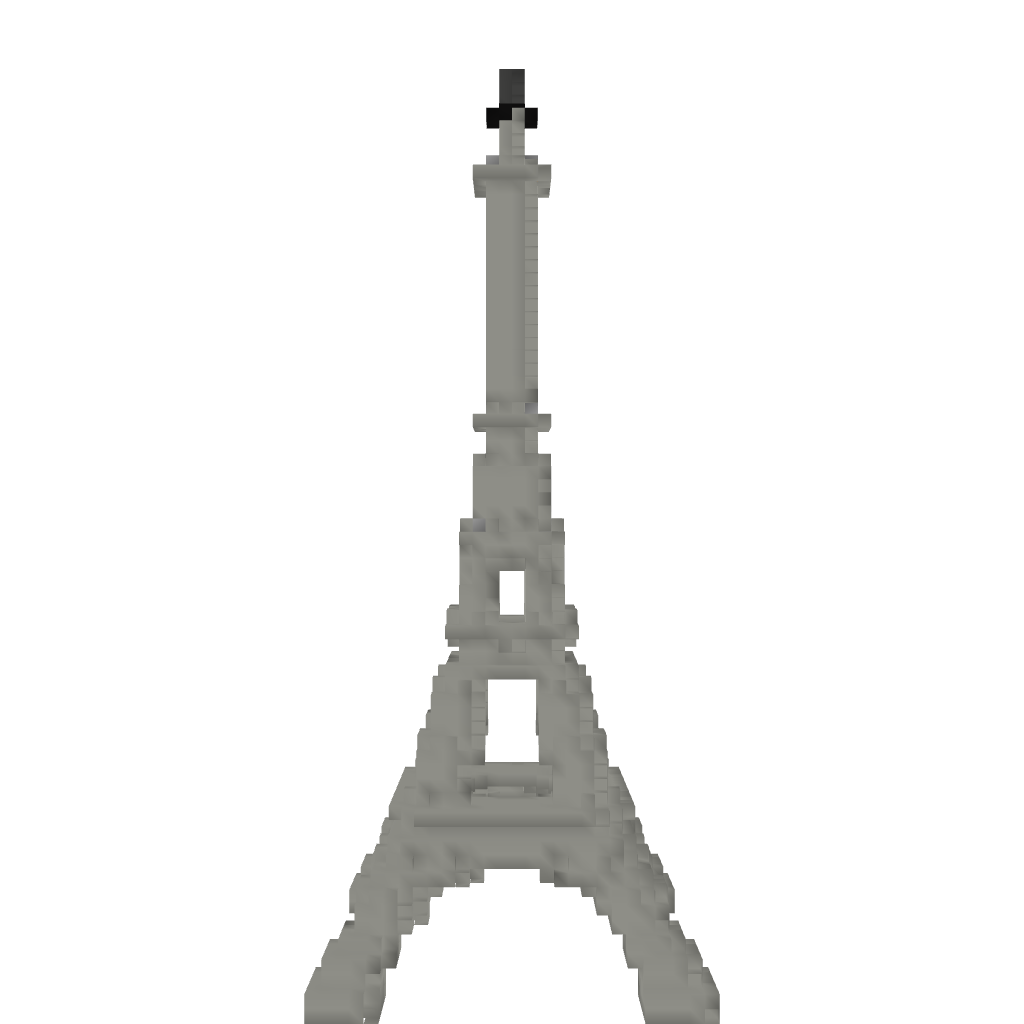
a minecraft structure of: Eiffel Tower